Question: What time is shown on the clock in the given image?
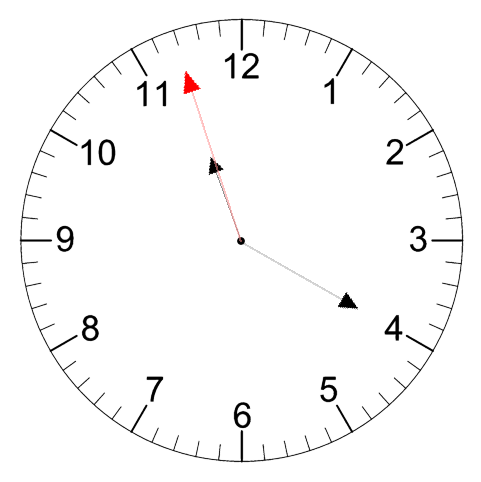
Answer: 11:19:57